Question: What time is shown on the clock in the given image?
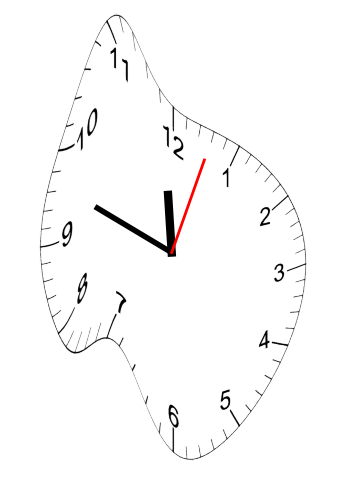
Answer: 11:48:03